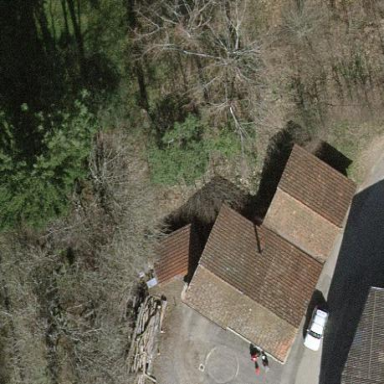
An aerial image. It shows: Simple house.